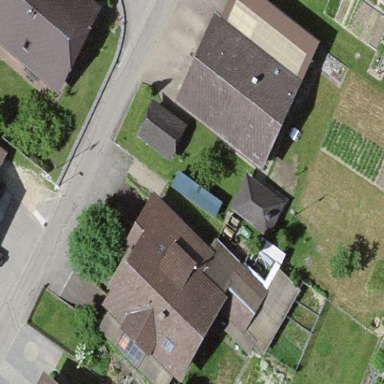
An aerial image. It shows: Residential building.